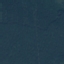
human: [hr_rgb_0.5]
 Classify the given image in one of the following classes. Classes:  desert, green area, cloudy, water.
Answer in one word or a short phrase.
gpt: green area